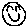
Label: smiley face